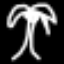
Label: palm tree